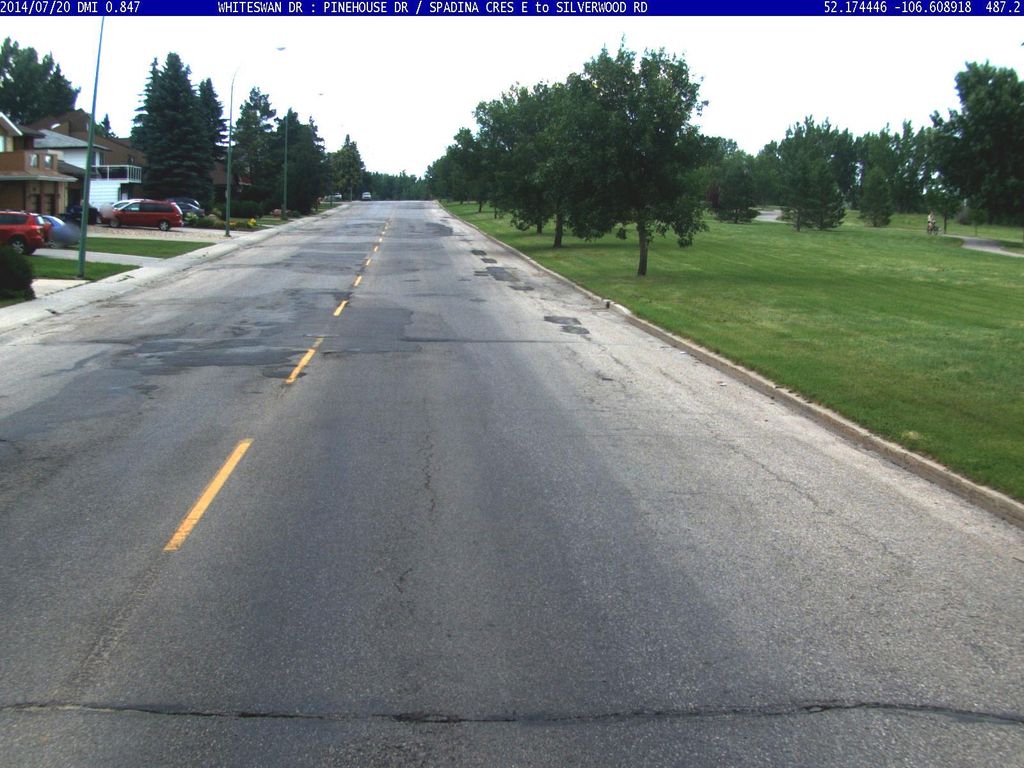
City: saskatoon